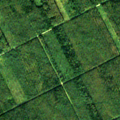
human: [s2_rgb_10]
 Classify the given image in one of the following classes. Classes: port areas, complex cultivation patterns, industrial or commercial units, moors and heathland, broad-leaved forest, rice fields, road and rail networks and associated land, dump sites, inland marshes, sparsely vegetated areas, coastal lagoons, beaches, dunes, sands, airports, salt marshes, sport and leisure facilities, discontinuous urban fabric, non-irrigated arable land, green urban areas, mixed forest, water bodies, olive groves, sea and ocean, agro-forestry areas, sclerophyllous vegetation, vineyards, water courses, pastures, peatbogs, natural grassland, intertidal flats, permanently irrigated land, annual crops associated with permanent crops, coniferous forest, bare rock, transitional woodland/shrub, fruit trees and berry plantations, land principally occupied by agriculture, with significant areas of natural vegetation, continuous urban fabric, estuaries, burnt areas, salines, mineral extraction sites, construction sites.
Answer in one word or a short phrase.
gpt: broad-leaved forest